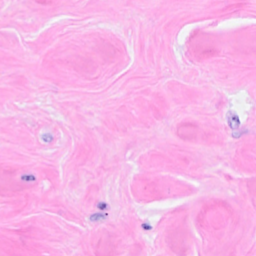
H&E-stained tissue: Breast